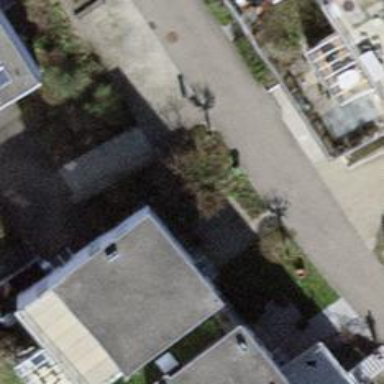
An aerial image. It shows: Concrete steps with ramp.